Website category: restaurant
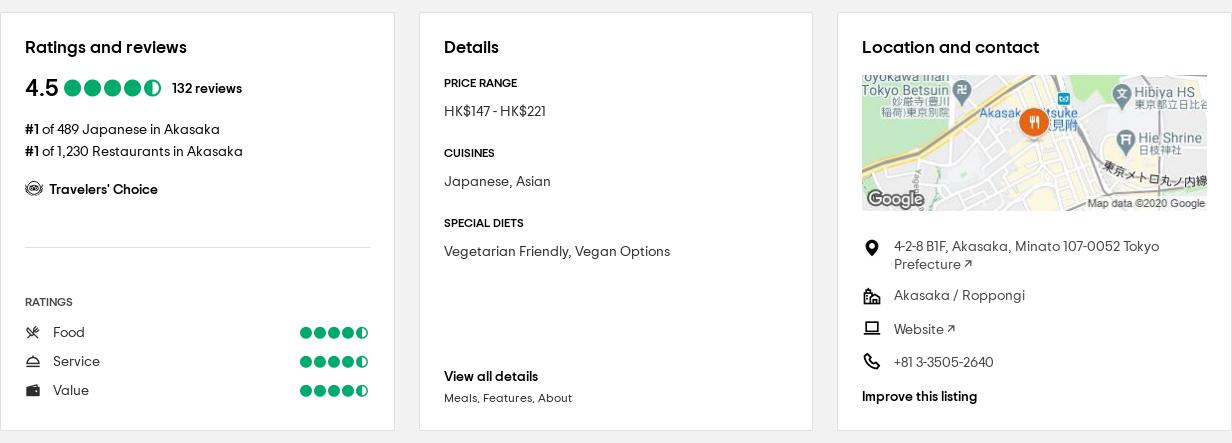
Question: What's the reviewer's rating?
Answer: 4.5

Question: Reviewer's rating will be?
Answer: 4.5

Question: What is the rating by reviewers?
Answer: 4.5

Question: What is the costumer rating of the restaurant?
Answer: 4.5

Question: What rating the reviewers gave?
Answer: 4.5

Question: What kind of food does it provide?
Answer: Japanese, Asian

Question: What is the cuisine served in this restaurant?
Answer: Japanese, Asian

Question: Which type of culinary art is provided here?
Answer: Japanese, Asian

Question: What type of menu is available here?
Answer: Japanese, Asian

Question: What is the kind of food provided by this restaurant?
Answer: Japanese, Asian

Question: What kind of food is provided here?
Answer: Japanese, Asian

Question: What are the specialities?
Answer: Japanese, Asian

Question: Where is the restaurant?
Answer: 4-2-8 B1F, Akasaka, Minato 107-0052 Tokyo Prefecture

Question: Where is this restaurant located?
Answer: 4-2-8 B1F, Akasaka, Minato 107-0052 Tokyo Prefecture

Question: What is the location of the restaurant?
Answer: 4-2-8 B1F, Akasaka, Minato 107-0052 Tokyo Prefecture

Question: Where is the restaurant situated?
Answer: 4-2-8 B1F, Akasaka, Minato 107-0052 Tokyo Prefecture

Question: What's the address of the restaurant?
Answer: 4-2-8 B1F, Akasaka, Minato 107-0052 Tokyo Prefecture

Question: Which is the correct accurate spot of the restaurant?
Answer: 4-2-8 B1F, Akasaka, Minato 107-0052 Tokyo Prefecture

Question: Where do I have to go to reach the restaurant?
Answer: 4-2-8 B1F, Akasaka, Minato 107-0052 Tokyo Prefecture